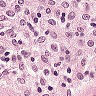
Metastatic tissue present: no